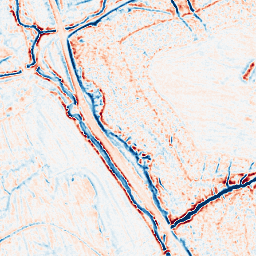
Category: edge_preserving
Decomposition family: bilateral
Decomposition parameters: d: 9
sigma_color: 75
sigma_space: 25
Upsampling method: linear_exact
Upsampling parameters: scale: 8
Upsampling scale: 8